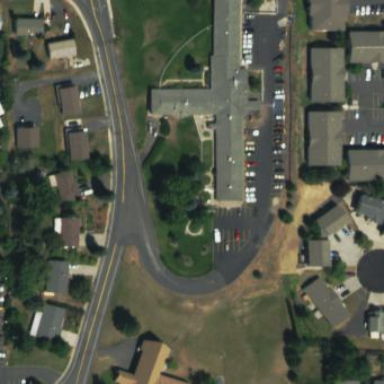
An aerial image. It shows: Nursing home building.